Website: bh-photo
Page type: billing-address
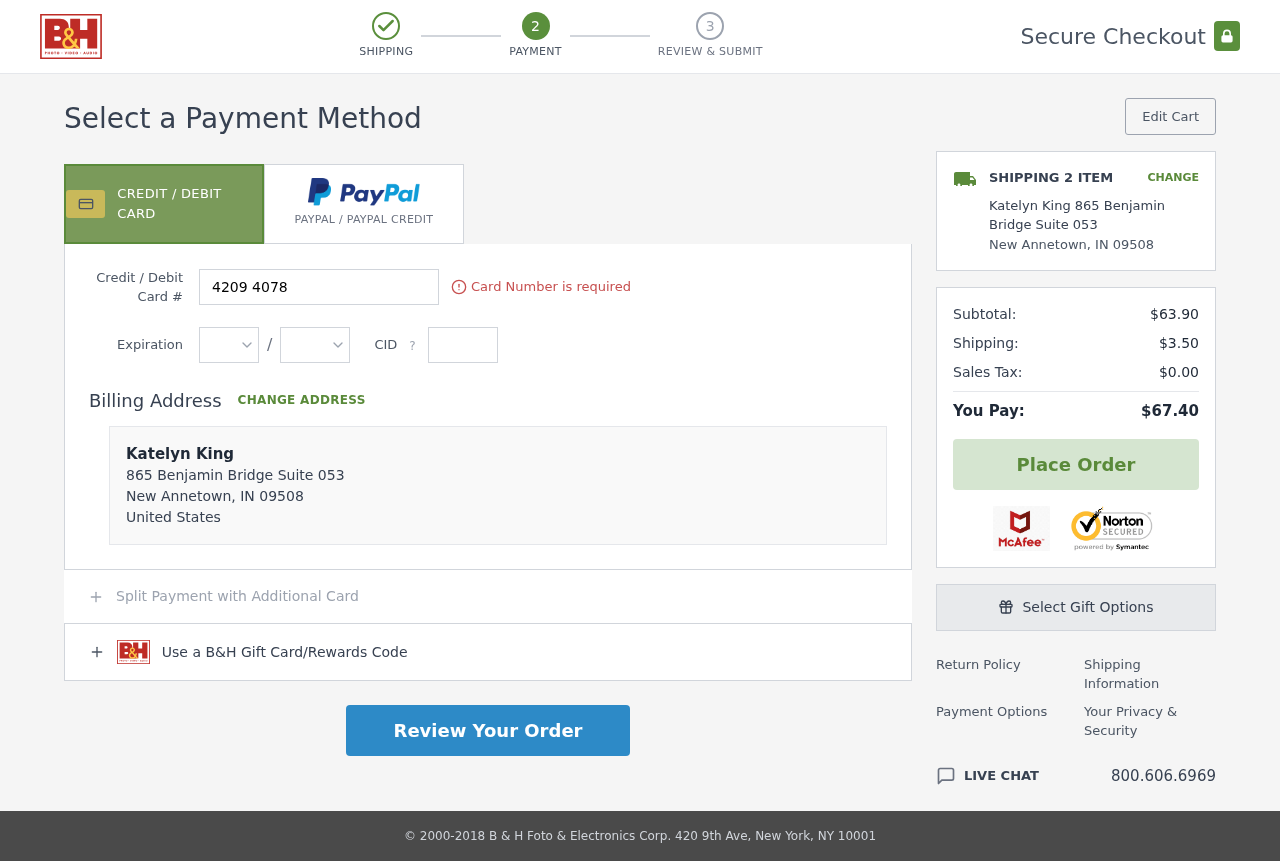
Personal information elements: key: PII_CARD_CVV
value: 410
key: PII_CARD_EXPIRY_MONTH
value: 10
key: PII_CARD_EXPIRY_YEAR
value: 29
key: PII_CARD_NUMBER
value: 4209 4078 4067 3337
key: PII_CITY
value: New Annetown
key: PII_COUNTRY
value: United States
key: PII_FULLNAME
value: Katelyn King
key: PII_FULLNAME2
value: Katelyn King
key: PII_POSTCODE
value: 09508
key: PII_STATE_ABBR
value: IN
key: PII_STREET
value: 865 Benjamin Bridge Suite 053
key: PII_POSTCODE_FULL
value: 09508
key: PII_POSTCODE_NUMERIC
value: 9508
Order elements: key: ORDER_NUM_ITEMS
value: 2
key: ORDER_SUBTOTAL
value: $63.90
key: ORDER_SHIPPING_COST
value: $3.50
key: ORDER_TAX
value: $0.00
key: ORDER_TOTAL
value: $67.40